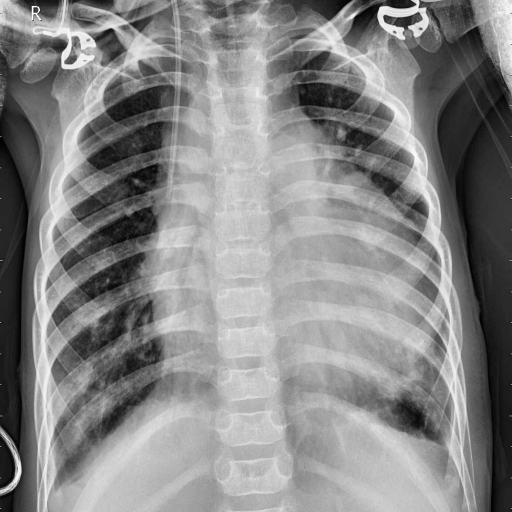
Finding: PNEUMONIA